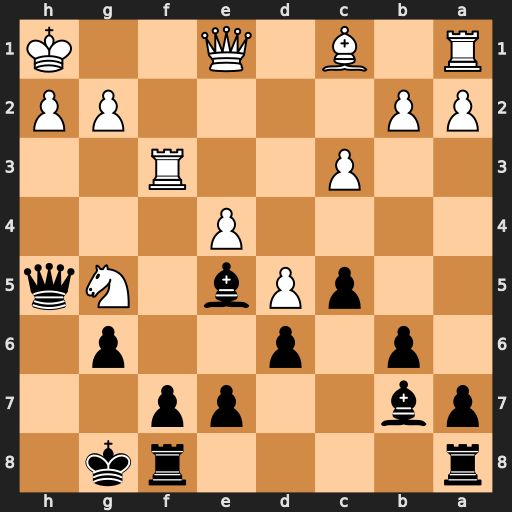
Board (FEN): r4rk1/pb2pp2/1p1p2p1/2pPb1Nq/4P3/2P2R2/PP4PP/R1B1Q2K
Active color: b
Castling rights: -
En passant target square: -
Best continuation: Qxh2#